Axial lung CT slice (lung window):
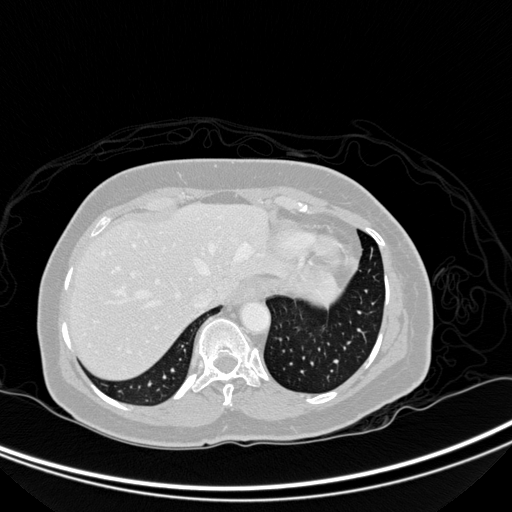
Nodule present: no